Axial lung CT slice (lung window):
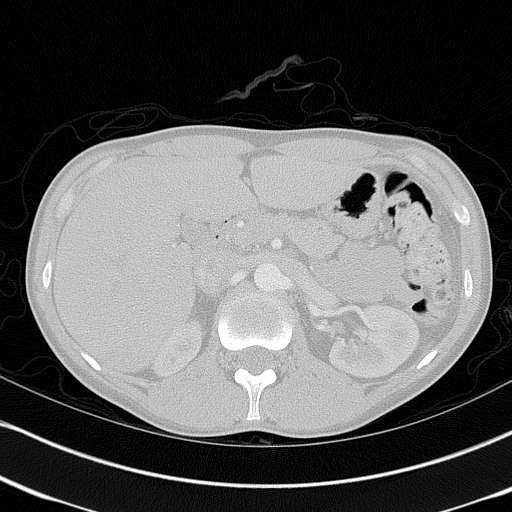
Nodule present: no